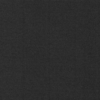
Label: dusty